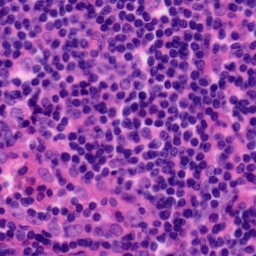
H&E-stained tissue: Tonsil